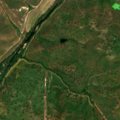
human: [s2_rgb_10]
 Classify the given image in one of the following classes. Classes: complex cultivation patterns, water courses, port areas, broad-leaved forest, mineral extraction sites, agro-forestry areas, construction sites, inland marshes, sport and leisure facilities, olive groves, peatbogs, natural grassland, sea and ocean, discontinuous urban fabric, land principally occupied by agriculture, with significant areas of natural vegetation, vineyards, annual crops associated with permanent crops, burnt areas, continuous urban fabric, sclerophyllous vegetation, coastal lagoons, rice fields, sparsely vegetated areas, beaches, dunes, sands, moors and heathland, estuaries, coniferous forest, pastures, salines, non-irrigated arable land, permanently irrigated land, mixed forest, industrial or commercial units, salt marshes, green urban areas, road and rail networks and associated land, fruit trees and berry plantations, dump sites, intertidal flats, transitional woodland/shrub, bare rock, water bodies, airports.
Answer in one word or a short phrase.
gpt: olive groves, agro-forestry areas